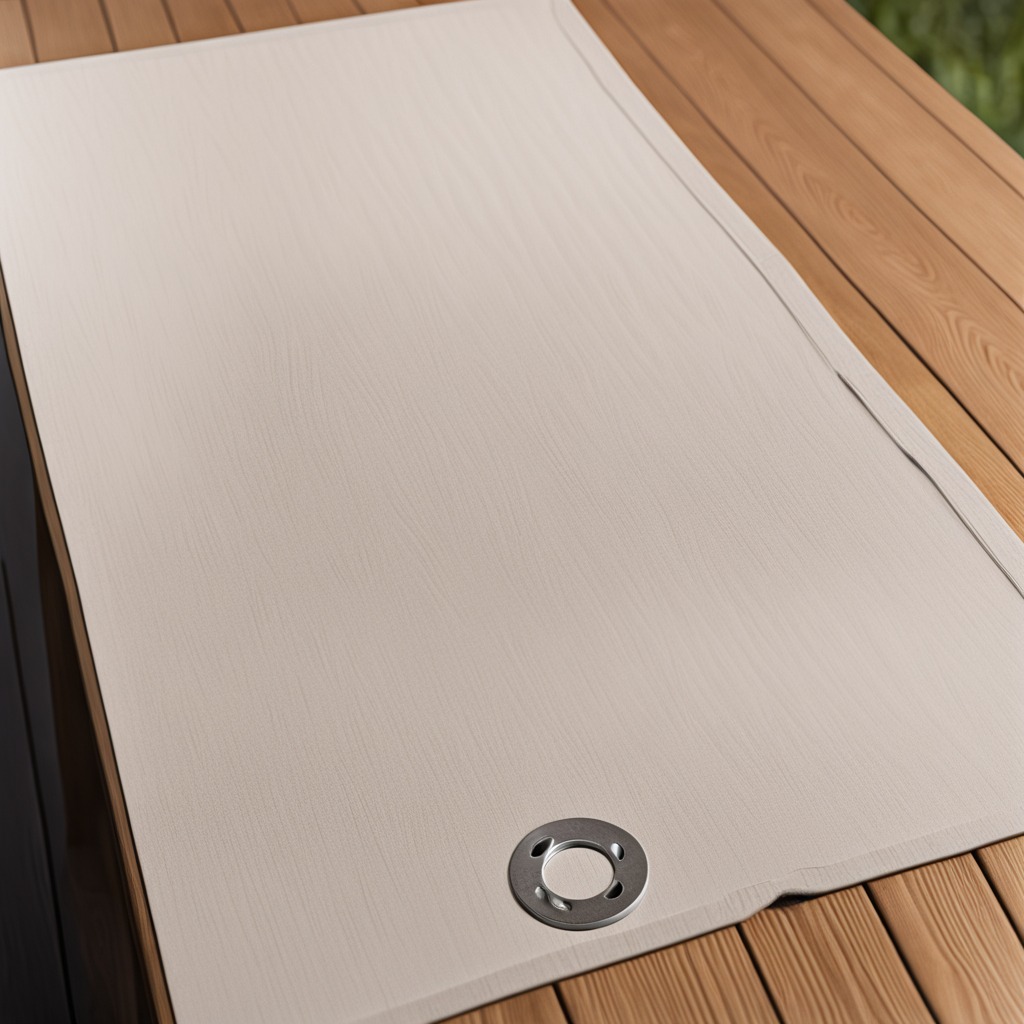
A flat metal washer is lying on the wooden table.